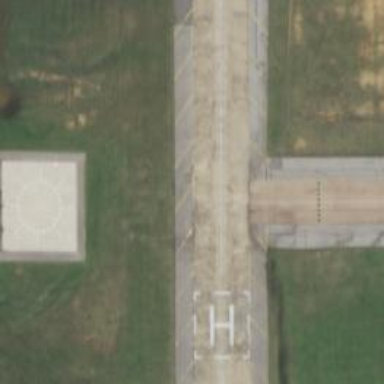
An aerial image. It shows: View of taxiway at the airport.